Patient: sex M, age 46
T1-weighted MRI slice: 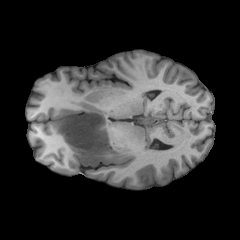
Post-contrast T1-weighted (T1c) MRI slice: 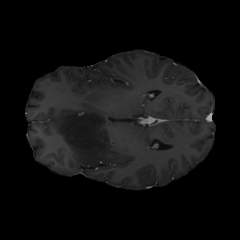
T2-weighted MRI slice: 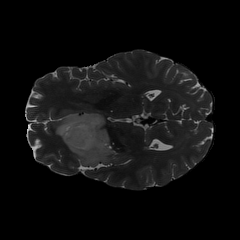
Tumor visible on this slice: yes
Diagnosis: Astrocytoma, IDH-mutant
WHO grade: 2